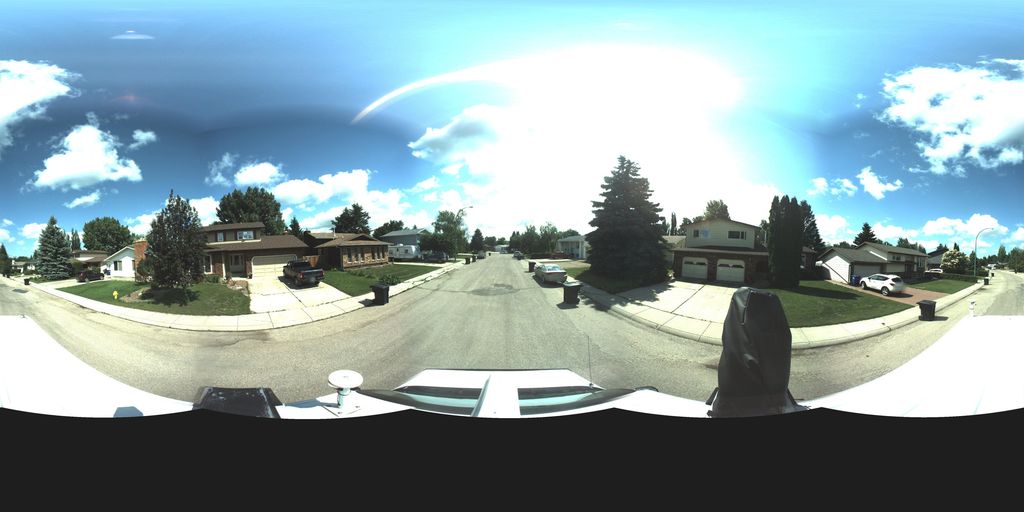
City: saskatoon